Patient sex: F
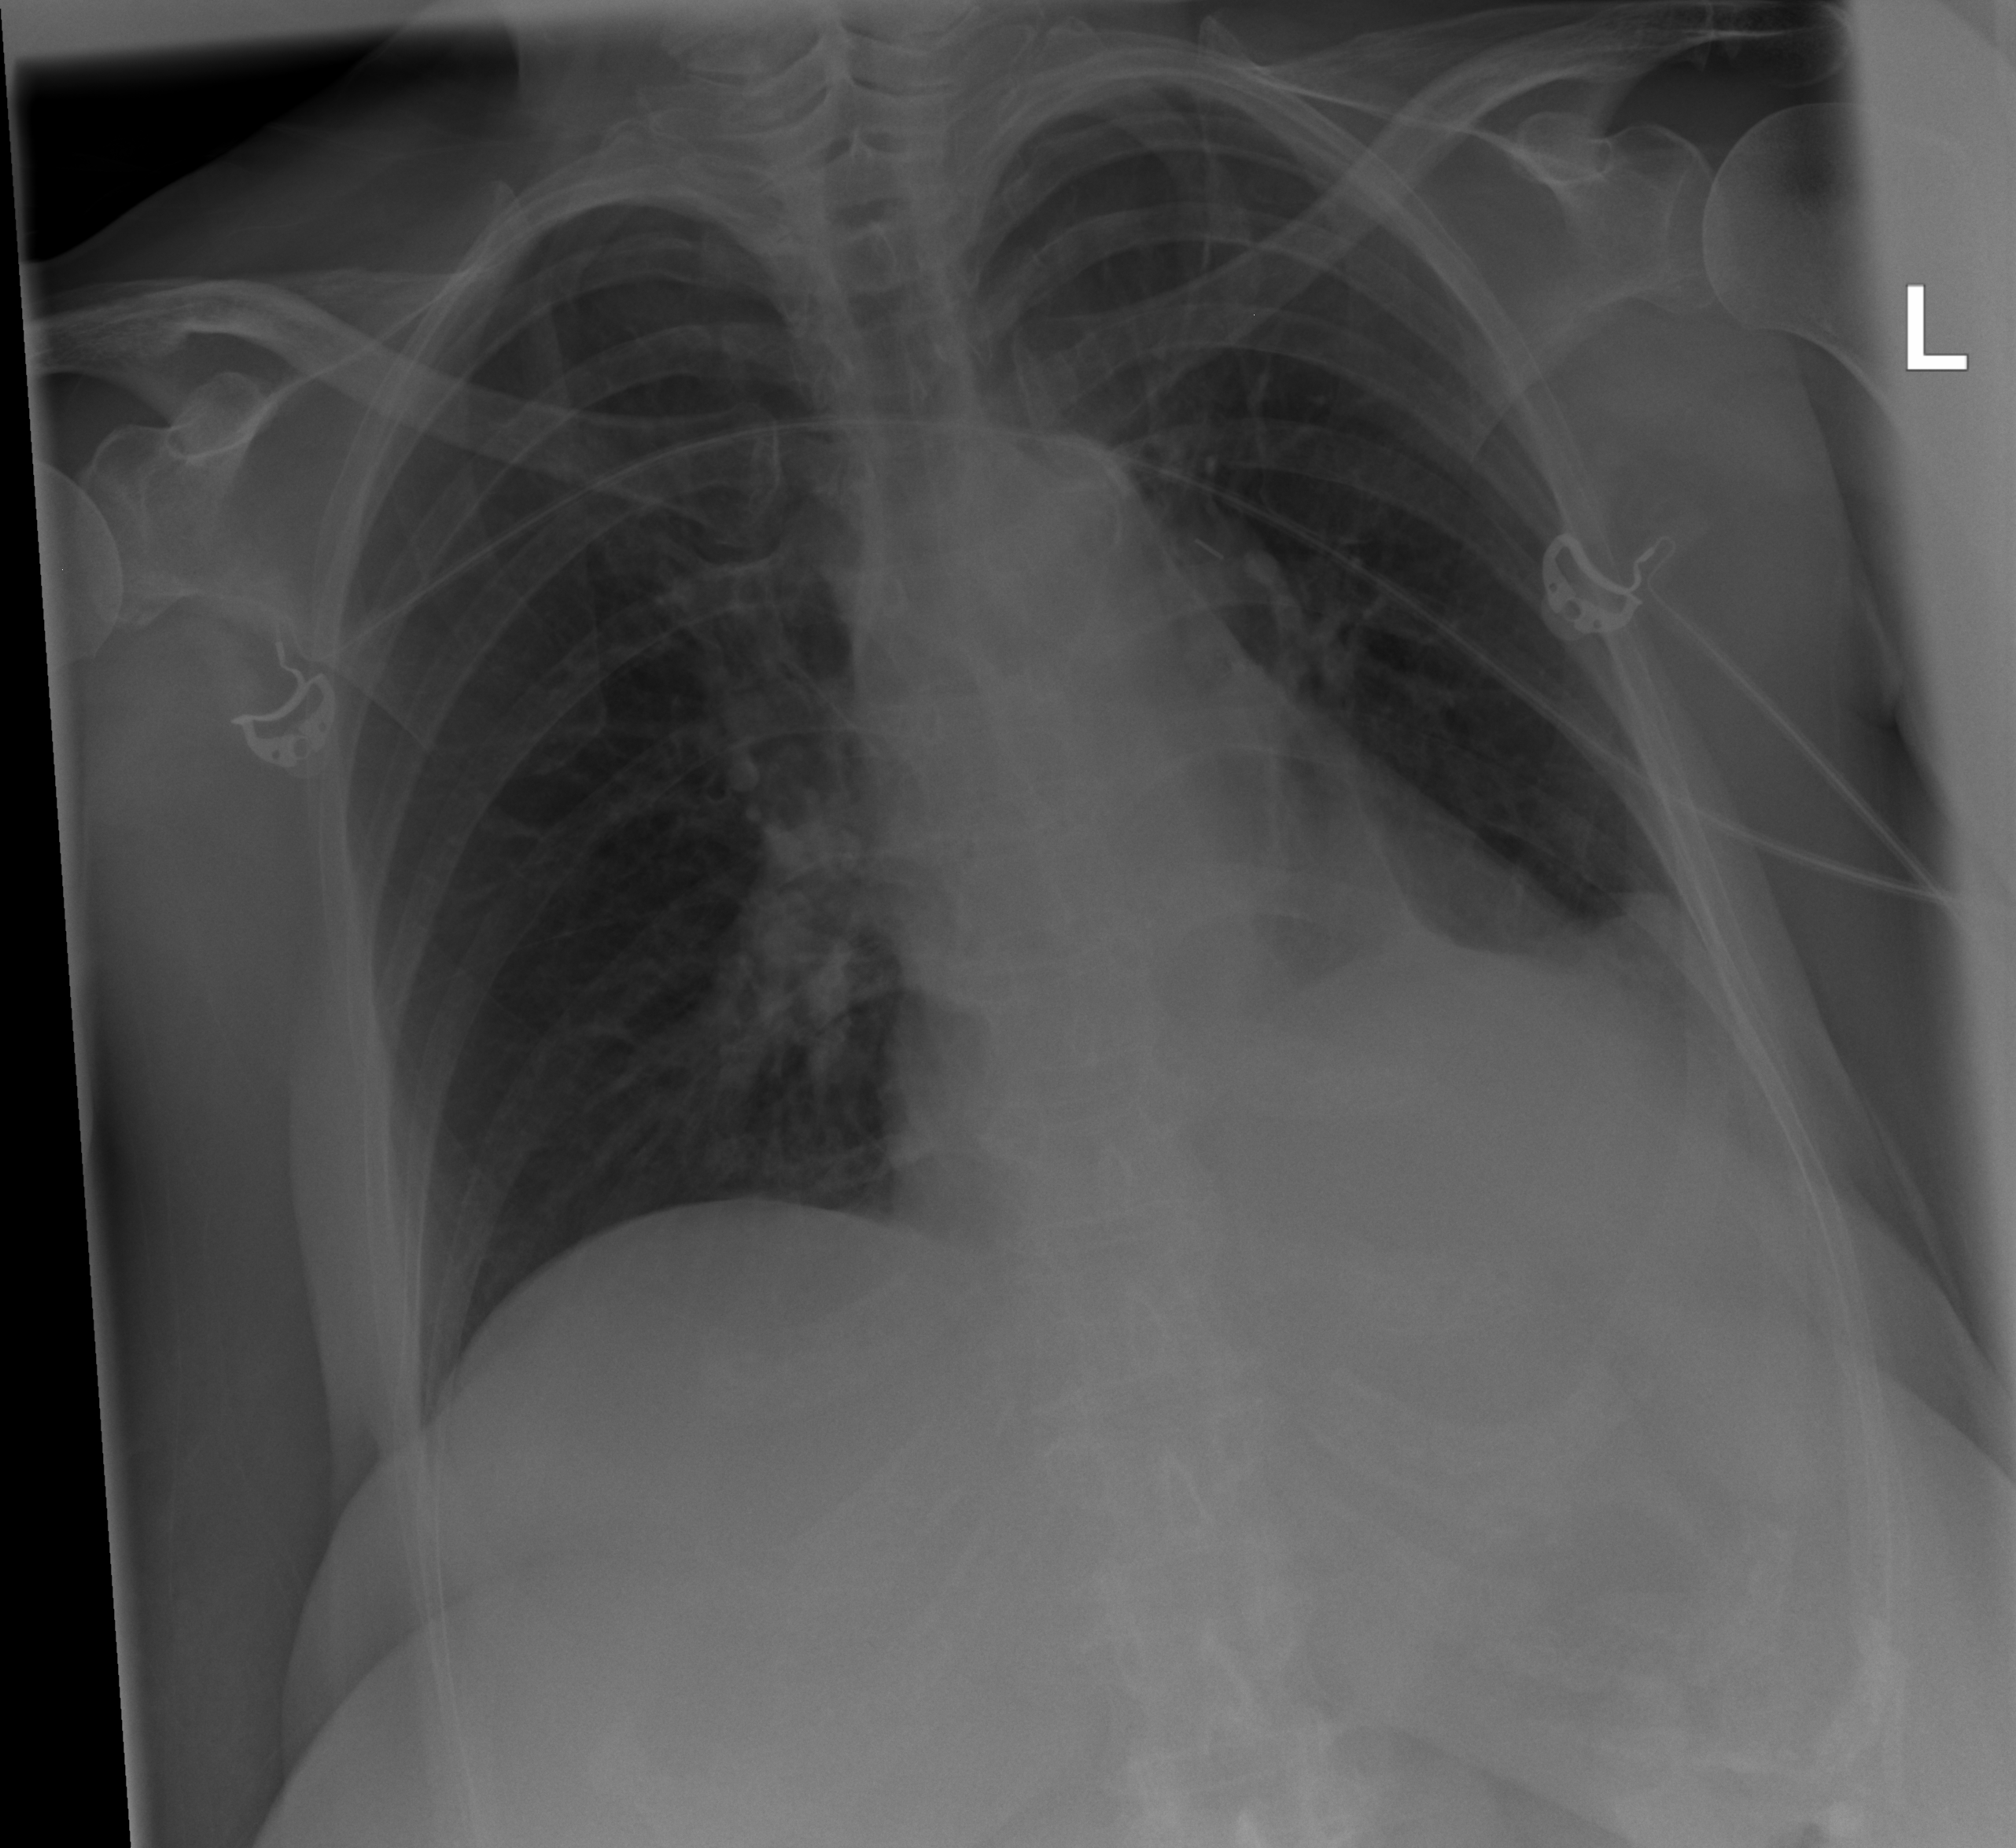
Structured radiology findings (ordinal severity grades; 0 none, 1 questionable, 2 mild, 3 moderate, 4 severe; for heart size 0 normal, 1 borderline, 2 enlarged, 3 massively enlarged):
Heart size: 0
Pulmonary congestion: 0
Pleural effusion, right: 0
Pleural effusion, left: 2
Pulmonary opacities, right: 0
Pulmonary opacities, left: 0
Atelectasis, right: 1
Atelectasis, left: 2